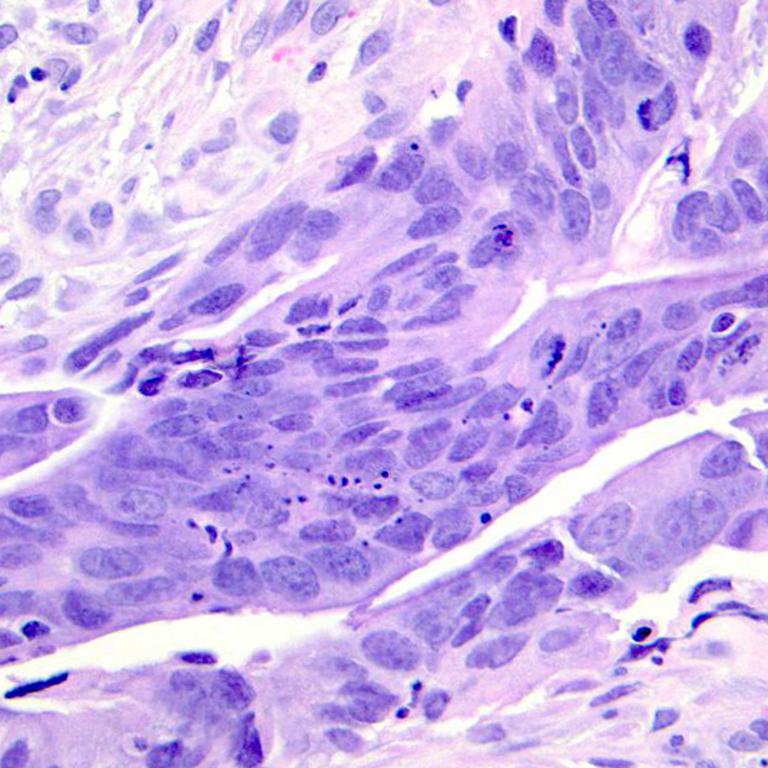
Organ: colon
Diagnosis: adenocarcinomas